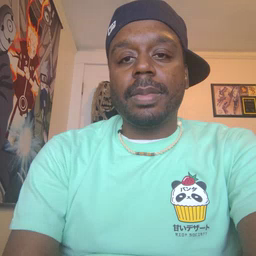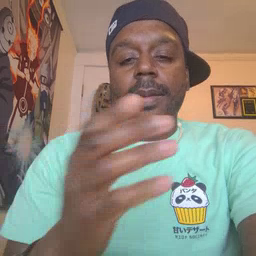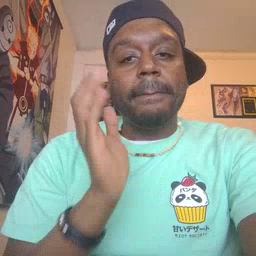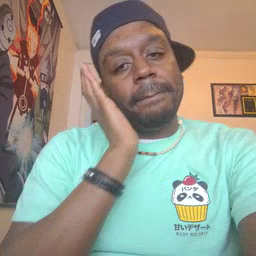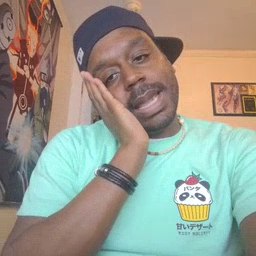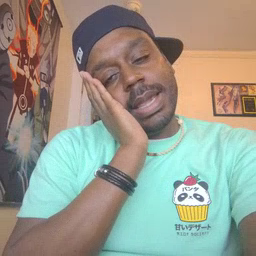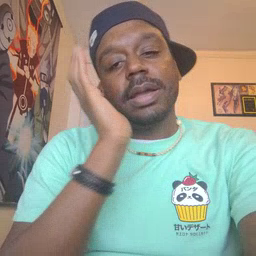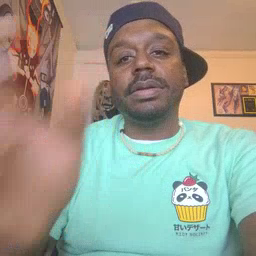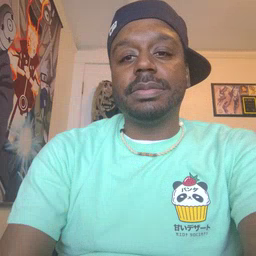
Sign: bed